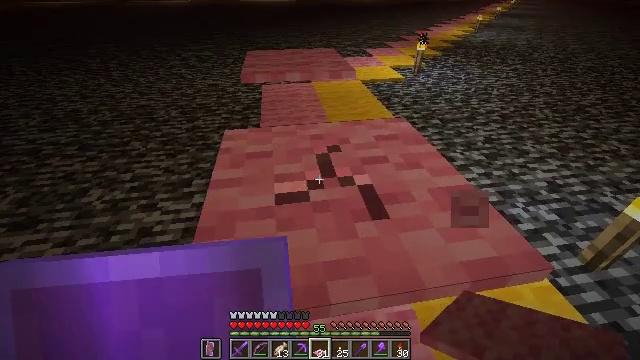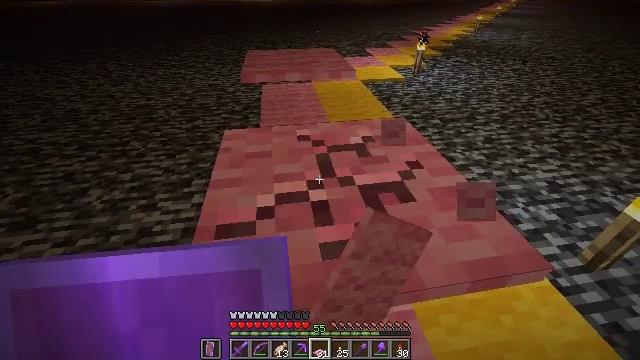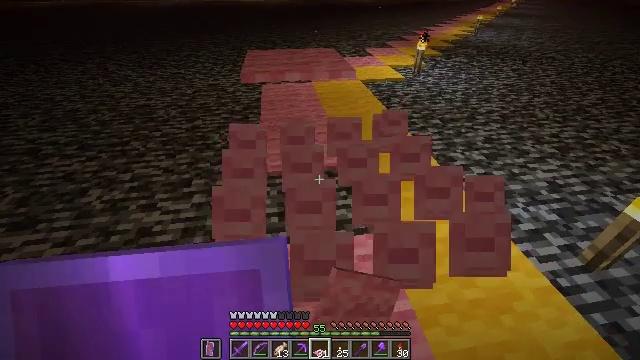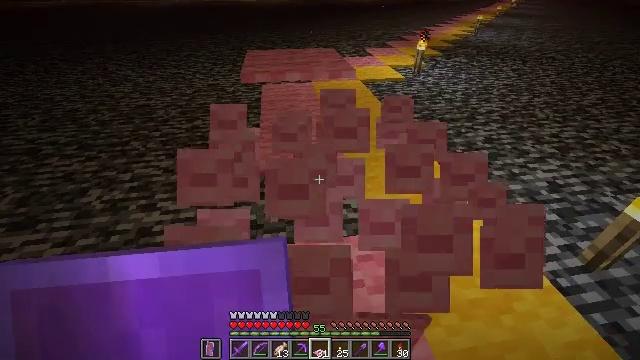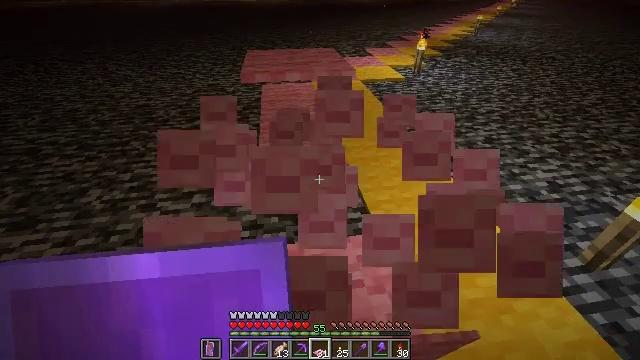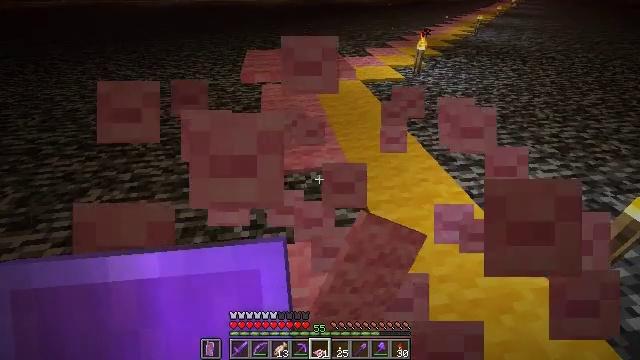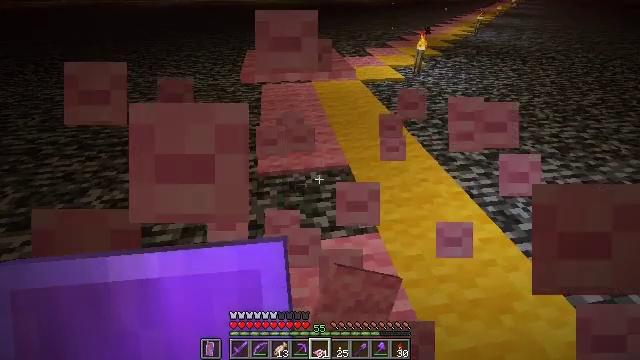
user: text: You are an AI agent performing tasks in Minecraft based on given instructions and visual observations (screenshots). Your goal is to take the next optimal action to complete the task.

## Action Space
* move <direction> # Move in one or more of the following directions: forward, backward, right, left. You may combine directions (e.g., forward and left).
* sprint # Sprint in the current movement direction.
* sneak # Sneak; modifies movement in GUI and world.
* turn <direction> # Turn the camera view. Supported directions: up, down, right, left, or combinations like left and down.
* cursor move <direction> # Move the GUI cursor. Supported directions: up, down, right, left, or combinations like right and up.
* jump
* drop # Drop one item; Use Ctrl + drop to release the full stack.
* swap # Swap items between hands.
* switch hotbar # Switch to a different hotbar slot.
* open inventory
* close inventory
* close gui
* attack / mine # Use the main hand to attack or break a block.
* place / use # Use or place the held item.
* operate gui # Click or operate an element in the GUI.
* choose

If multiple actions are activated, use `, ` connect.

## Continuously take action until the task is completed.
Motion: motion action
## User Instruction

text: mine block pink carpet
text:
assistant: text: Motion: attack / mine
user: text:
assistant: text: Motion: attack / mine
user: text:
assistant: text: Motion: attack / mine
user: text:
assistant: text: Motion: attack / mine
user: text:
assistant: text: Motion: attack / mine
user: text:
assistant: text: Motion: attack / mine
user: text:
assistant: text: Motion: attack / mine